Question: I have a page with a large number of items, generated using a tabular form. It is a table of budget entries. Each budget entry might be a single annual budget amount, or it might be a set of twelve monthly budget amounts.
I've implemented this with an "Amount Type" select list which is either 'YEAR' or 'MONTH', followed by 13 items - an Annual Amount followed by 12 amounts for each month of the year.
- If Amount Type is YEAR, or the user changes it to YEAR, the Annual Amount item is enabled and the monthly amounts are disabled.- If Amount Type is MONTH, or the user changes it to MONTH, the Annual Amount item is disabled (while still showing the value that had been entered).
The value "behind" a disabled item is still important, however; it must be posted when the page is submitted; this is so that if the user changes from, say, MONTH back to YEAR, their original annual budget is restored.

- -
However, I don't want to change the underlying value for each of the disabled items; when the page is posted, the original values of the disabled items should be retained, not the calculated versions.
For example, say a user has a budget entry with Amount Type = YEAR, with an annual amount entered (and saved to the database) of $120,000. All the monthly amounts will initially be NULL on the database.
Now, the user changes Amount Type = MONTH, which causes the Annual Amount item to become disabled. They enter some amounts, e.g. $1000 for July, and $2000 for August. When they save the changes, the database will have stored (MONTH, 100000, 1000, 2000, null, ... null) - in other words, I've kept the old annual amount (in case the user flips back to an annual budget). But for display purposes, I'd like the annual amount item to show $3000.
My problem is, if I add some javascript to populate the annual amount item with the sum of all the monthly figures, I'll overwrite the $100,000 and if the user flips back to YEAR, it won't "restore" their original annual budget amount.
The user is allowed to flip back and forth between YEAR and MONTH, and enter values for both types; all the values the user enters must be saved to the database.
So I'd like to show one value on screen, while keeping the original value in the underlying item for when the page is posted.
Please note that my skills with javascript are limited - what I've done so far is based on a lot of googling.
I'd like an input item that, when readOnly, shows one value on the page, but posts a different value when the page is submitted.
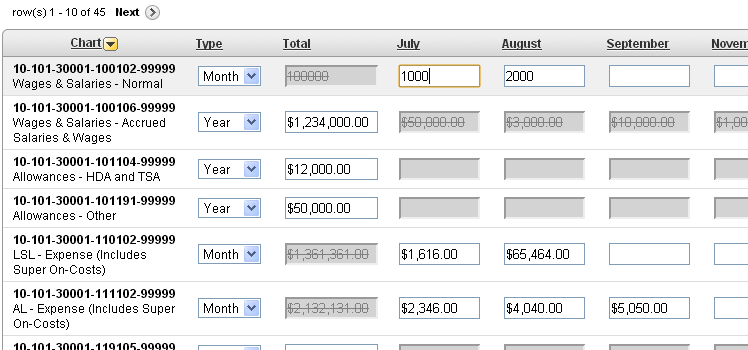
Answer: Huge thanks to NoPyGod whose comments have led me to a working solution.
I've added an extra field into my tabular form, TOTAL_AMOUNT_DSP, and hidden the underlying database field TOTAL_AMOUNT. I use javascript to set TOTAL_AMOUNT_DSP and make it editable or readonly depending on amount type.
To get around the "Current version of data in database has changed since user initiated update process." error, I've replaced the default MRU process with a custom update procedure:
'''
FOR i IN 1..APEX_APPLICATION.g_f01.COUNT LOOP
UPDATE budget_entries
SET amount_type = APEX_APPLICATION.g_f02(i)
,total_amount = APEX_APPLICATION.g_f03(i)
,month1 = APEX_APPLICATION.g_f05(i)
,month2 = APEX_APPLICATION.g_f06(i)
,month3 = APEX_APPLICATION.g_f07(i)
,month4 = APEX_APPLICATION.g_f08(i)
,month5 = APEX_APPLICATION.g_f09(i)
,month6 = APEX_APPLICATION.g_f10(i)
,month7 = APEX_APPLICATION.g_f11(i)
,month8 = APEX_APPLICATION.g_f12(i)
,month9 = APEX_APPLICATION.g_f13(i)
,month10 = APEX_APPLICATION.g_f14(i)
,month11 = APEX_APPLICATION.g_f15(i)
,month12 = APEX_APPLICATION.g_f16(i)
WHERE budget_entry_id = APEX_APPLICATION.g_f01(i);
END LOOP;
'''
The only downside to this approach is that I don't get the builtin Apex protection if more than one user updates the rows around the same time; basically "last update wins". I've remedied this with a simple lost update detection based on a version column on the table.